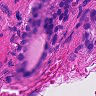
Metastatic tissue present: yes